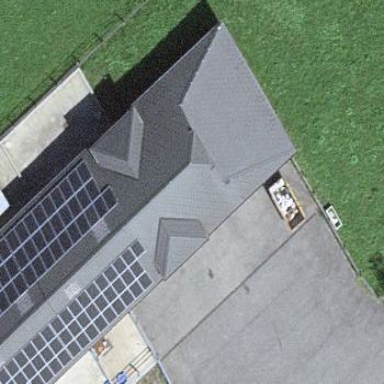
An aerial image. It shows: Solar power generator.